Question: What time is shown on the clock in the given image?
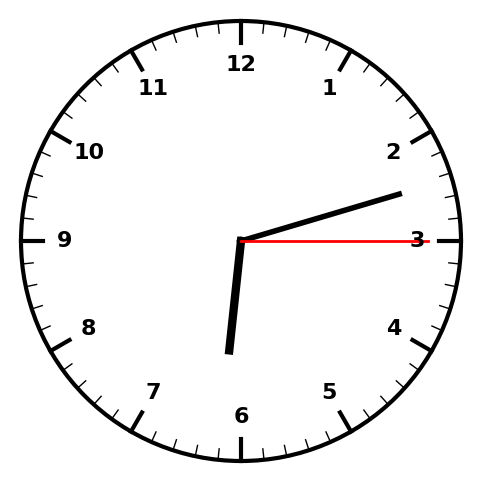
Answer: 06:12:15